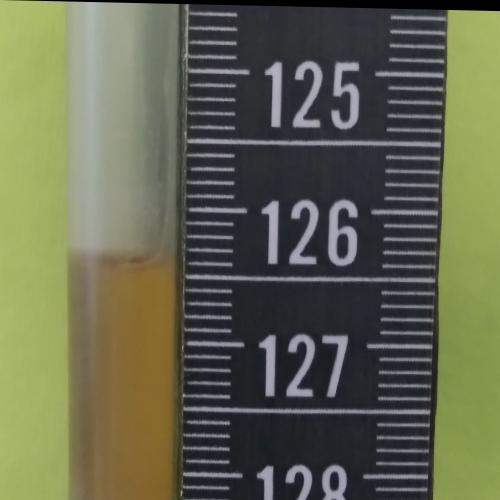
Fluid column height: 126.4 cm